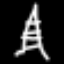
Label: The Eiffel Tower